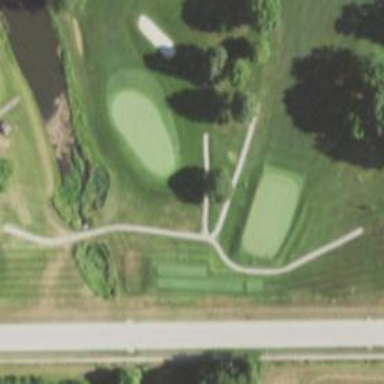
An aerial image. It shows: Path for both roads and golfers.